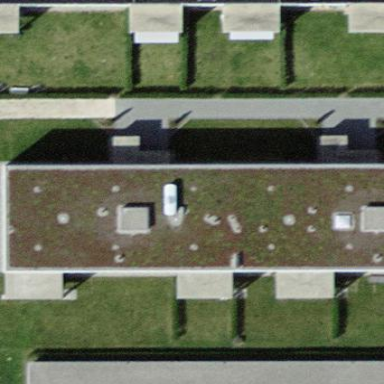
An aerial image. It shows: Building with flat roof.